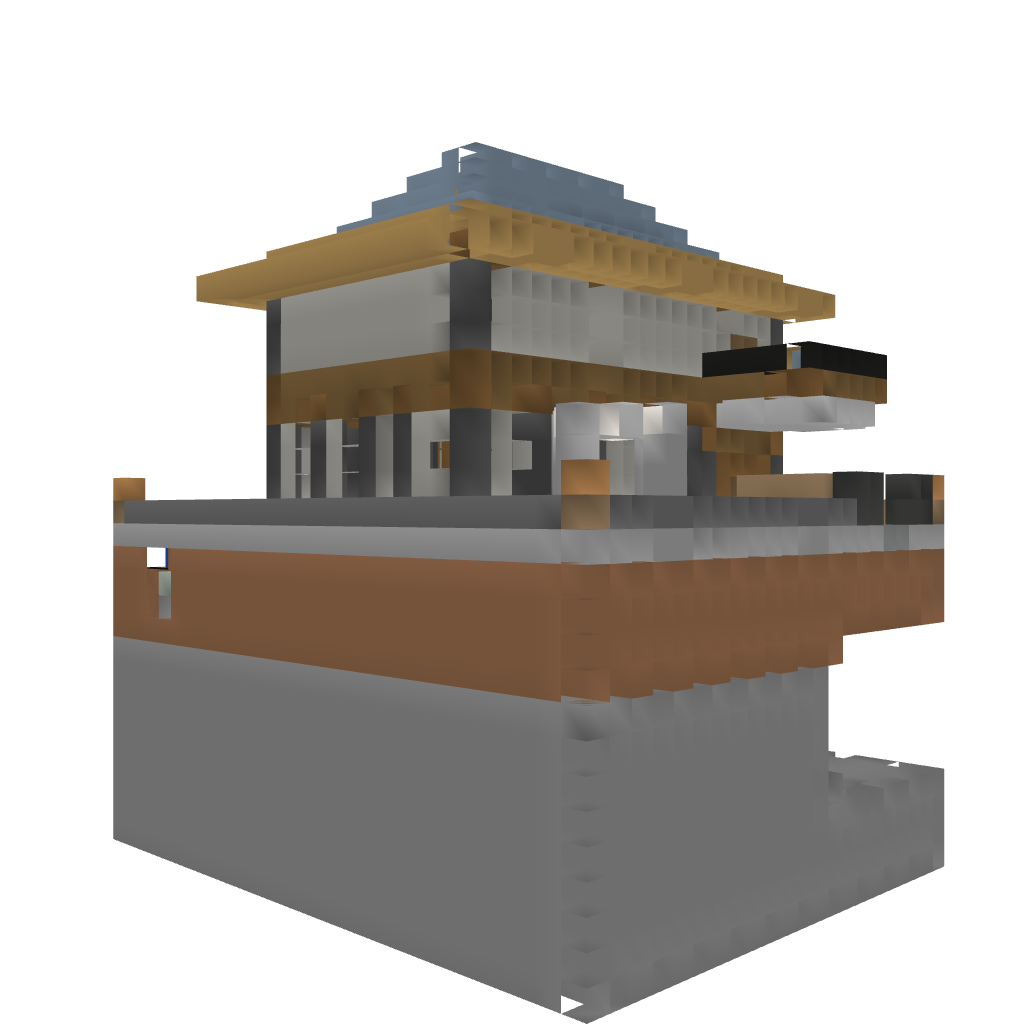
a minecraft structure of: Modern Large Foresty House